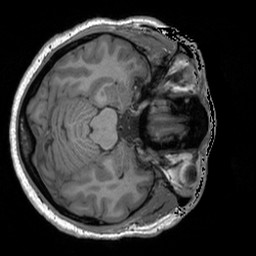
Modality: T1w
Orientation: axial
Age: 32
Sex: female
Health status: healthy
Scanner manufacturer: siemens
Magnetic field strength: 3 T
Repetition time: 1.9 s
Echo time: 0.00252 s